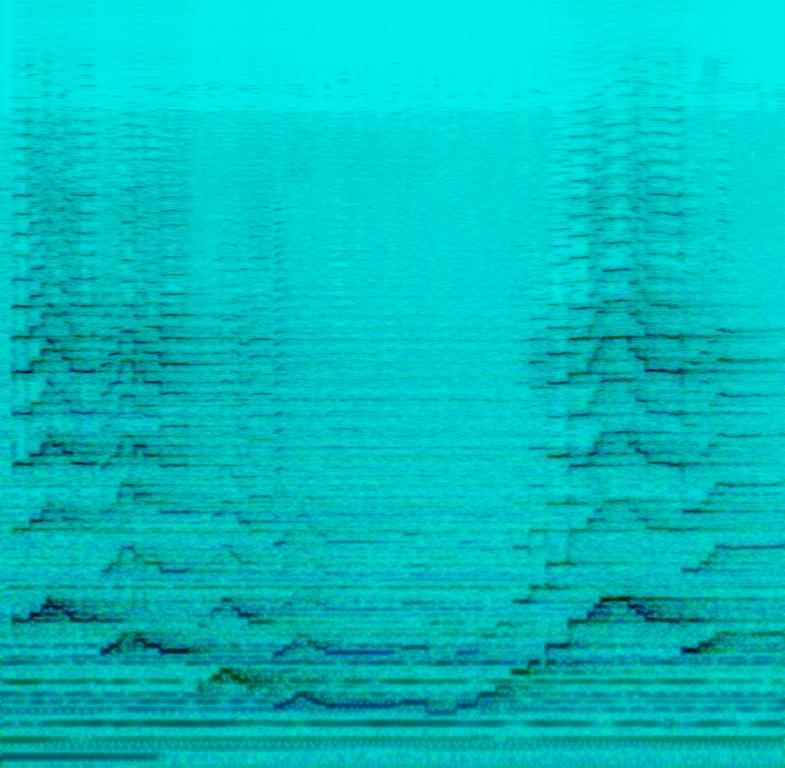
This is a classical music piece from a movie soundtrack. There is a brass section holding a single chord while a saxophone and then a trumpet plays a solo in the lead. The rhythmic background is provided with a crescendo movement played by a timpani. The atmosphere is dramatic. This piece can be used in the soundtrack of a drama movie during scenes of elevated tension.